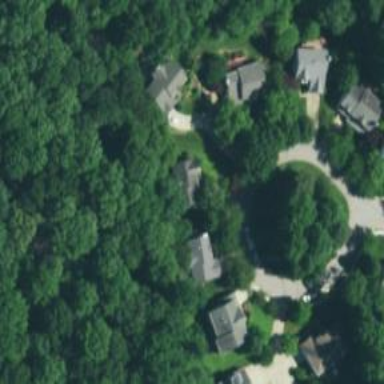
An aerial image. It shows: Residential road.